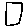
Label: square